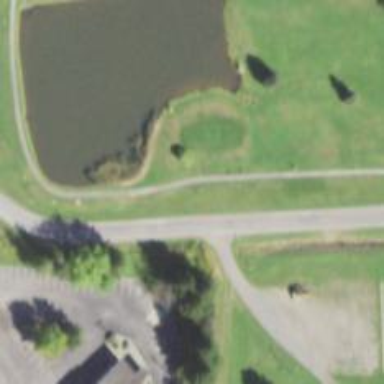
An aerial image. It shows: Service road used as golf cart path.